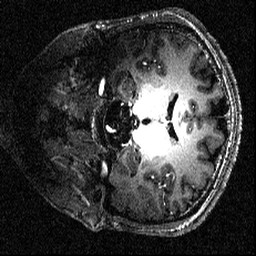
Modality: T1w
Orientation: coronal
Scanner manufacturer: siemens
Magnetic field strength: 6.98 T
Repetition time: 2.5 s
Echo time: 0.00282 s